Question: When I try to Install Application Request Routing I get an error "IIS Version 7.0 or greater is required to install Microsoft Application Request Rounting 3.0". Windows 10 has IIS 10.0, so it should be possible, but I guess that Microsoft hasn't fixed the version check yet. Are there any workarounds available for this?
Windows version: Windows 10 Pro Insider Preview. Build 10074.

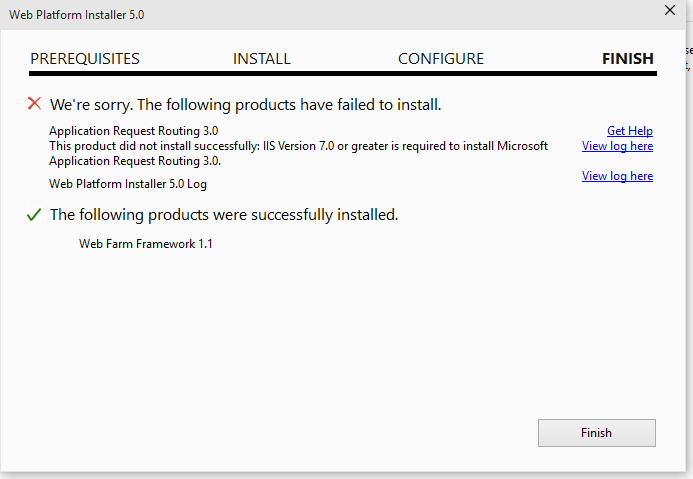
Answer: Bit of hacky solution if it suits your requirement.
Open MSI file in tool called ORCA and remove Launch condition (highlighted in screenshot) as show in screenshot. Save modified MSI and use it for installing on Win10 preview machine.